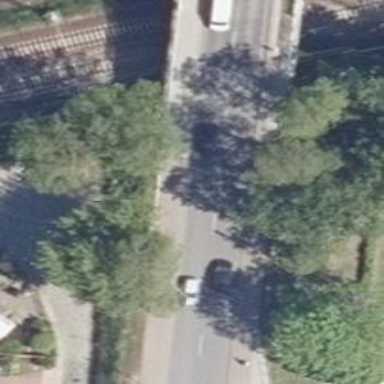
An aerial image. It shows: Primary highway bridge with asphalt surface. It has sidewalks on both sides and separate cycle tracks on each side.